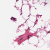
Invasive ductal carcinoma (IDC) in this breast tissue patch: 0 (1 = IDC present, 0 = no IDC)